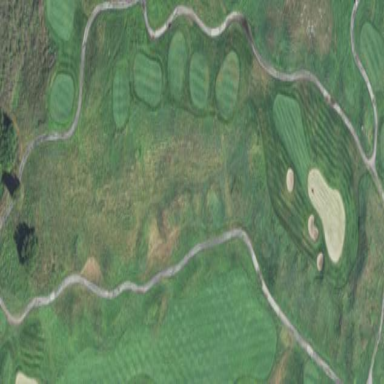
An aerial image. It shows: Area with grass used as rough in golf course.